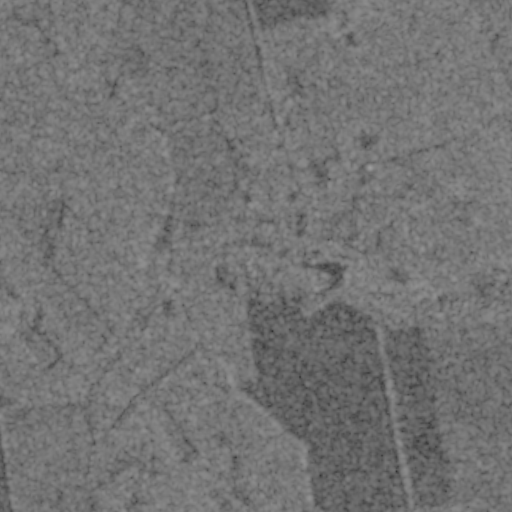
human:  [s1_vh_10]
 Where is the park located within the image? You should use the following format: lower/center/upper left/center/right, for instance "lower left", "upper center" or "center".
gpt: The park is located in the upper center of the image.
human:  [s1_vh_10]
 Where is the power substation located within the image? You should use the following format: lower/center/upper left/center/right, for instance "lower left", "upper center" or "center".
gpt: The power substation is located in the center left of the image.
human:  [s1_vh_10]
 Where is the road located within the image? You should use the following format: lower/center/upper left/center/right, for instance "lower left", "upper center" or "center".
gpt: There is no road in the image.

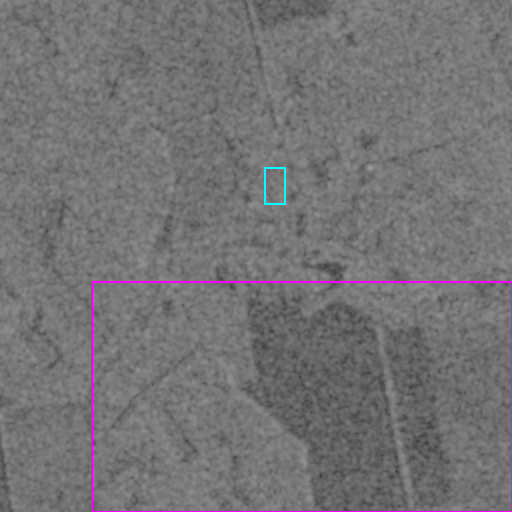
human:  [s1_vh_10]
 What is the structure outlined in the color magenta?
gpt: The structure outlined in magenta is a crop field.
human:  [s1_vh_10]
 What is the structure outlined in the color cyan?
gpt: The structure outlined in cyan is a park.
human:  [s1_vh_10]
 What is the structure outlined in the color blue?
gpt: There is no blue outline.